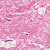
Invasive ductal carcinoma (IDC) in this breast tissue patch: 0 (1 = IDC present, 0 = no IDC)